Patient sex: F
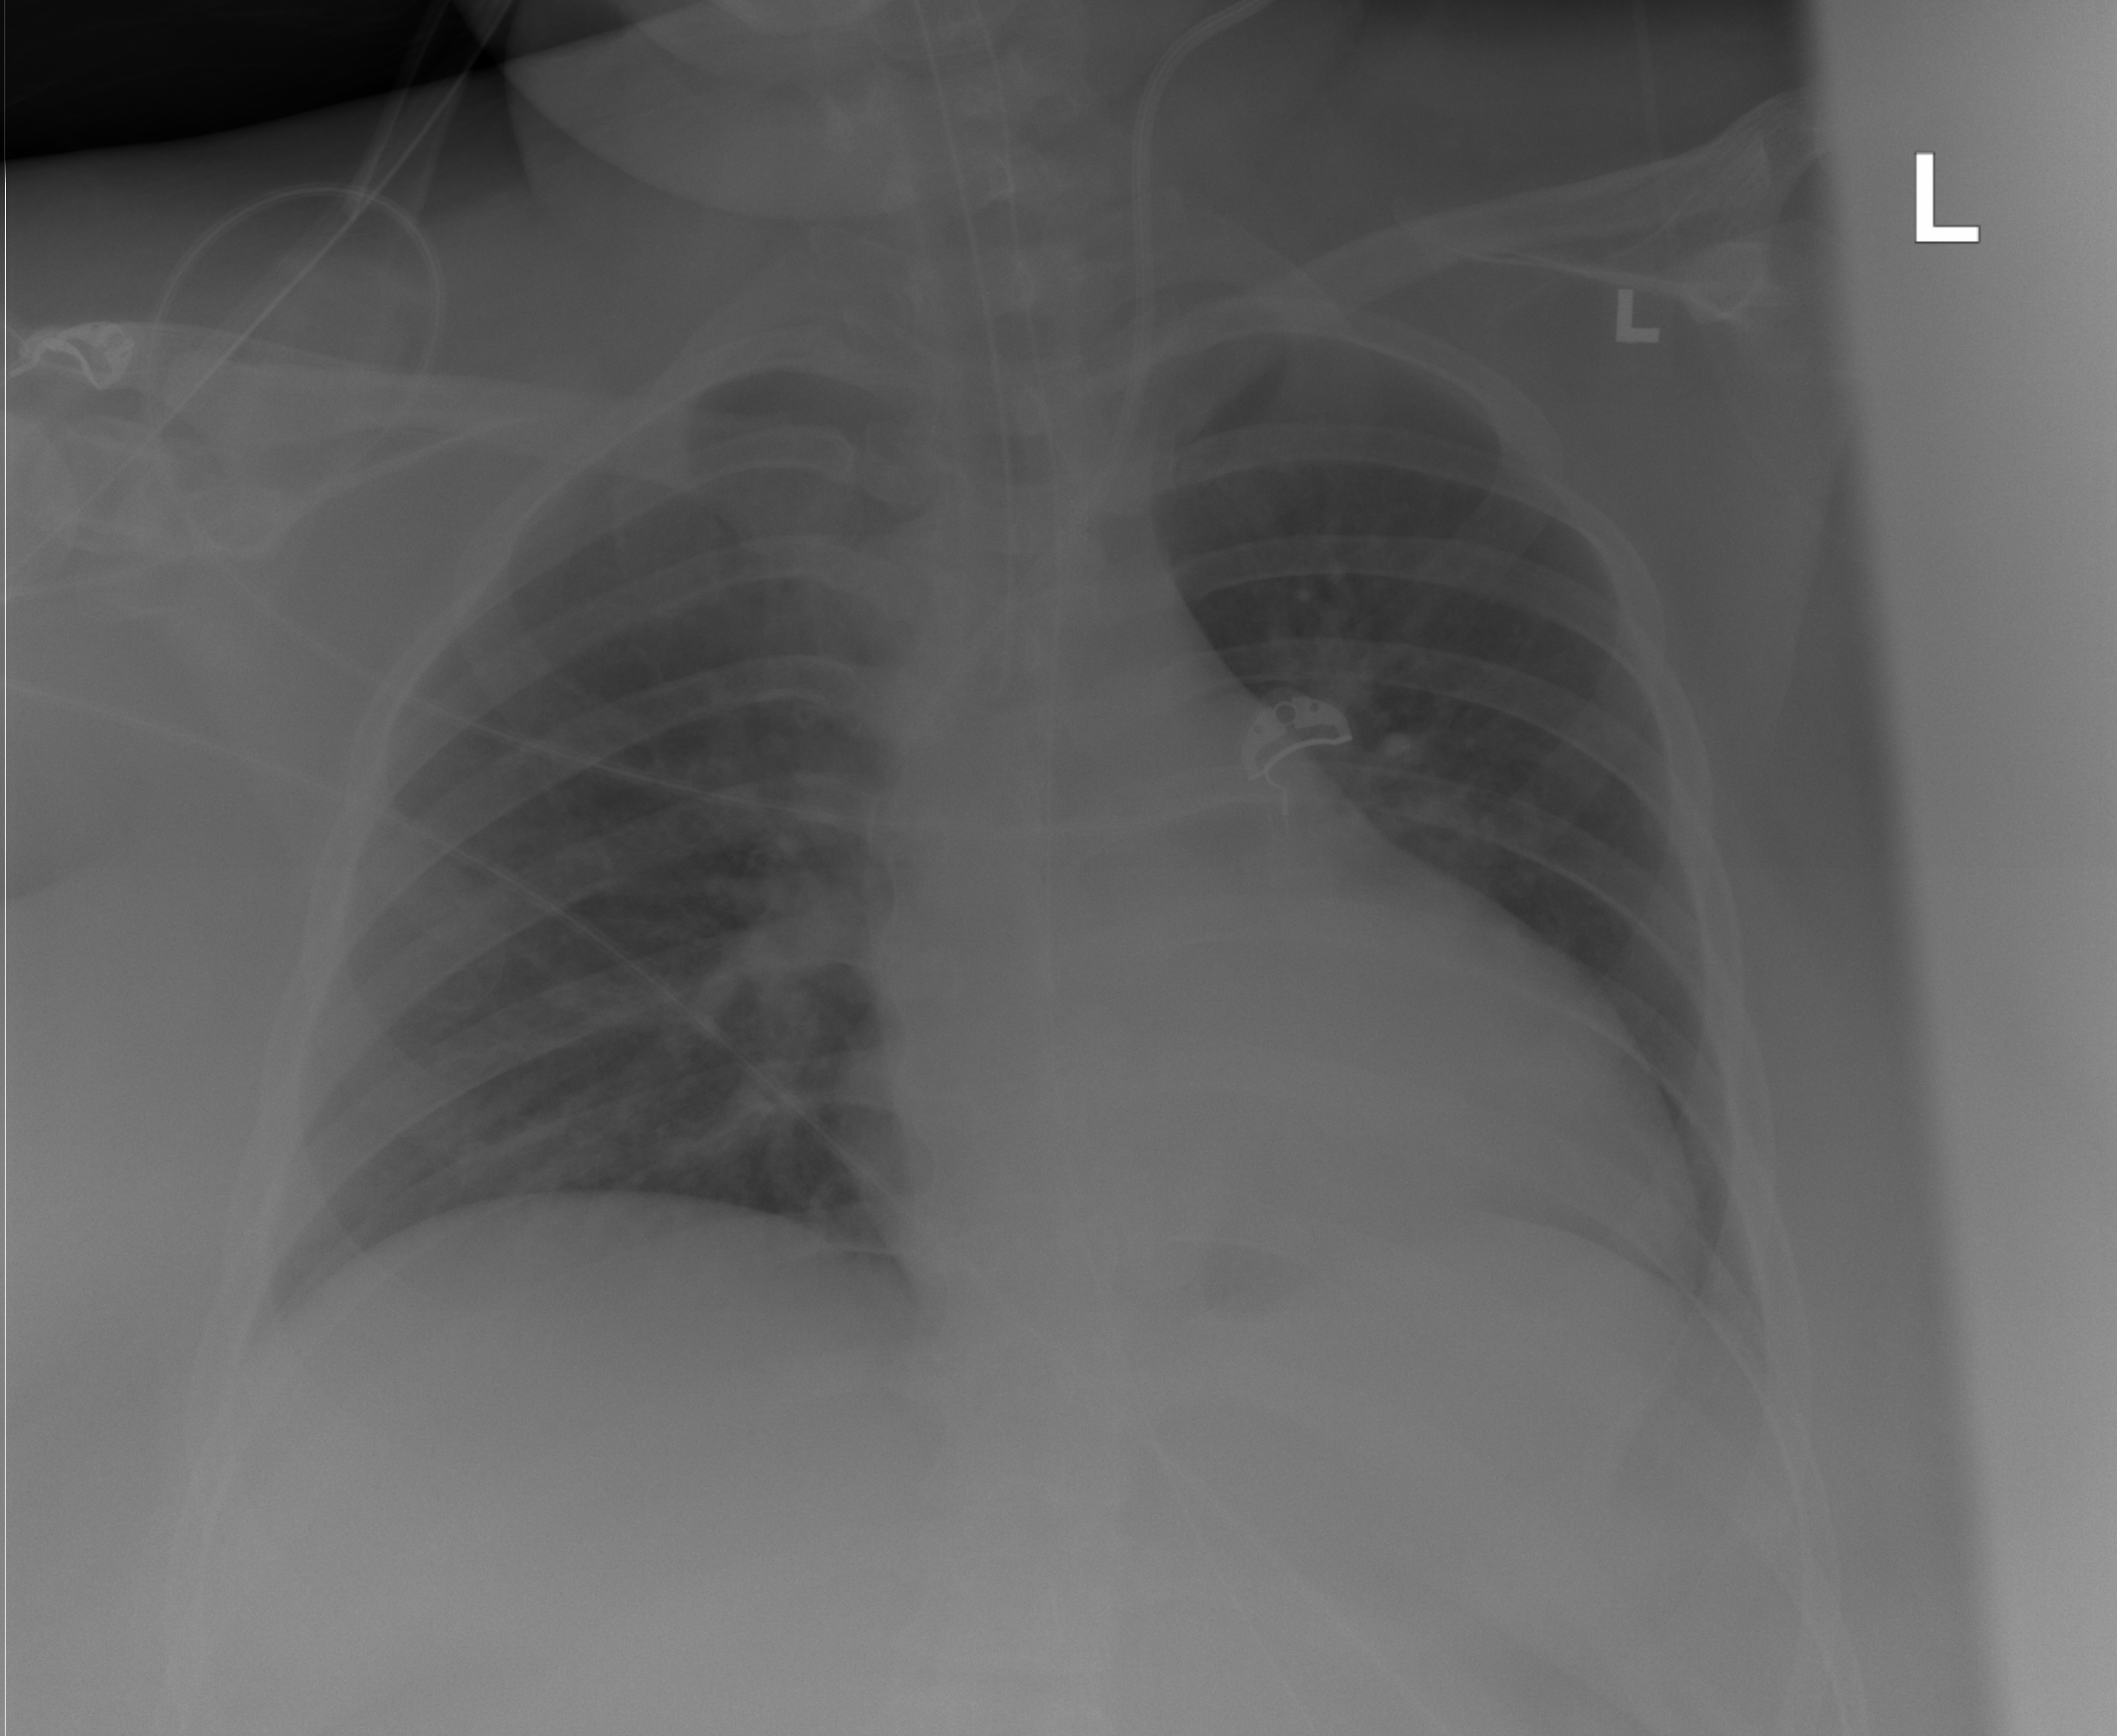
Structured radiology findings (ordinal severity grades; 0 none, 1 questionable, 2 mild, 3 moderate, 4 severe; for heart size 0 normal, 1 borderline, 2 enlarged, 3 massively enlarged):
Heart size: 2
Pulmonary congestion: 0
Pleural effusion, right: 0
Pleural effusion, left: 1
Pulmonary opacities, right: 0
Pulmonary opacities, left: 0
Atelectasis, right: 2
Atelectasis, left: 2